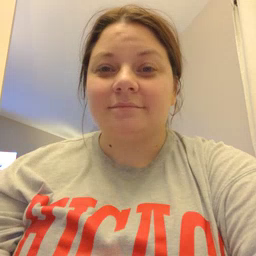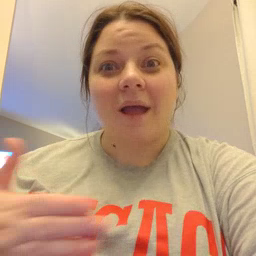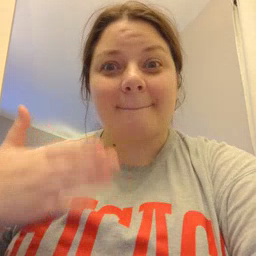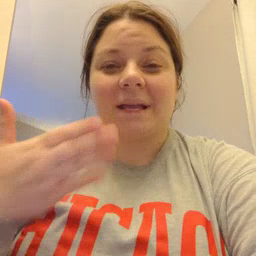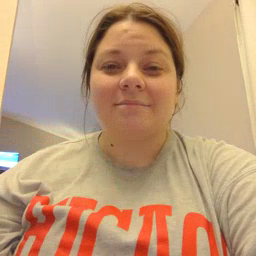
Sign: happy